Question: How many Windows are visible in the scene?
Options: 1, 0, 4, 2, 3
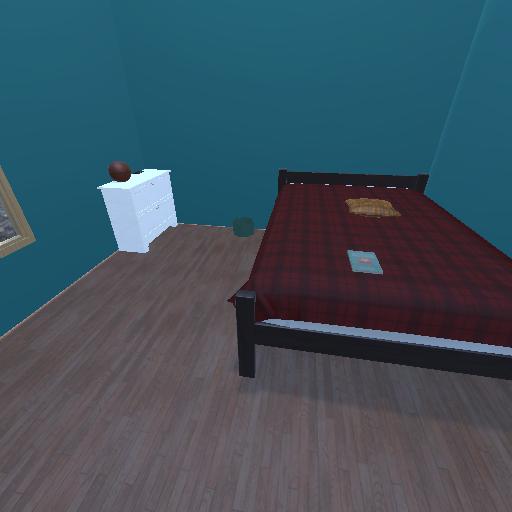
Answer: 1